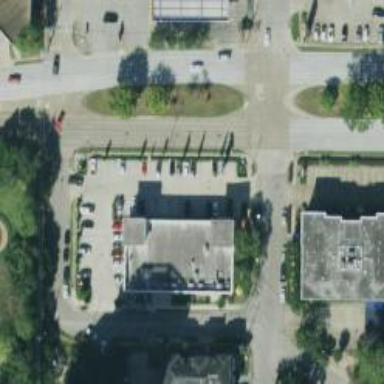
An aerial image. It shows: Parking space is available.